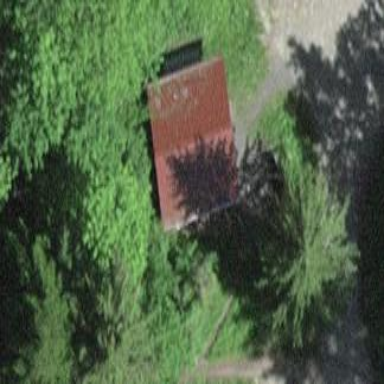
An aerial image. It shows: Cabin.